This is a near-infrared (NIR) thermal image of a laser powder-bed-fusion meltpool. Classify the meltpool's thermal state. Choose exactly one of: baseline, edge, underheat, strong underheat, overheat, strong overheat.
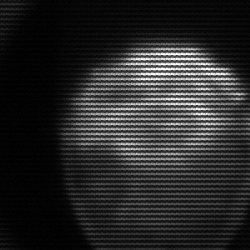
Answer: edge